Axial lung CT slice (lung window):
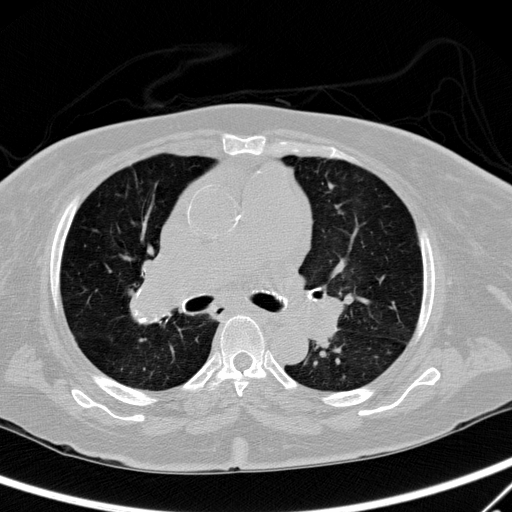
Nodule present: no